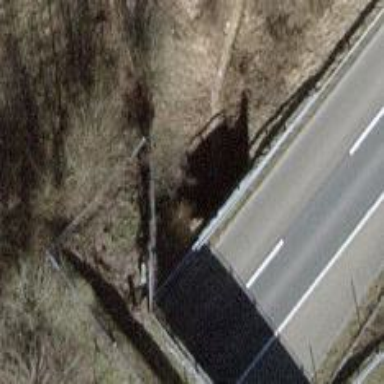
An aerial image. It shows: Concrete path with tunnel.